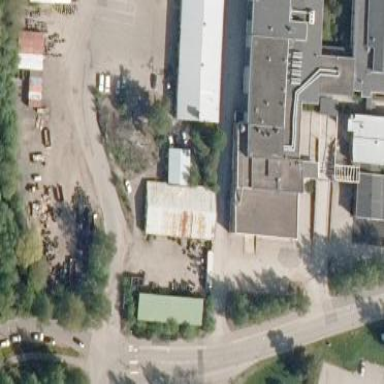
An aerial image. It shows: Office building.